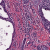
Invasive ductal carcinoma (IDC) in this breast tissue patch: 1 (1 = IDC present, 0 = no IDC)